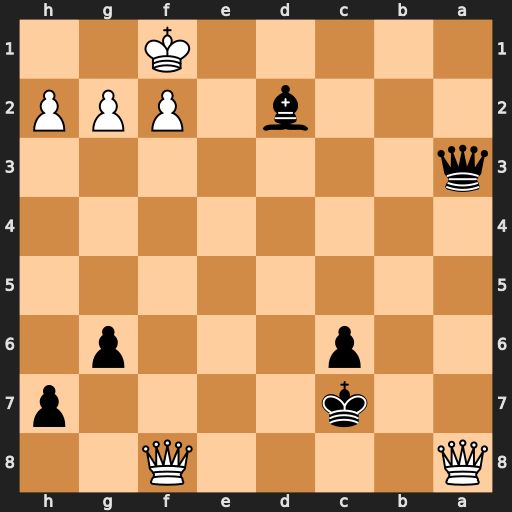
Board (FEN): Q4Q2/2k4p/2p3p1/8/8/q7/3b1PPP/5K2
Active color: b
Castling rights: -
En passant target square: -
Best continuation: Qd3+ Kg1 Qb1#